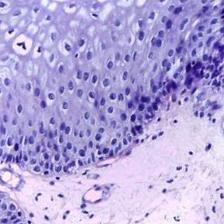
Diagnosis: Normal